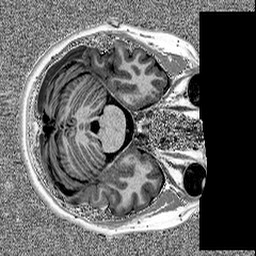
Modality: MP2RAGE
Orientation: axial
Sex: female